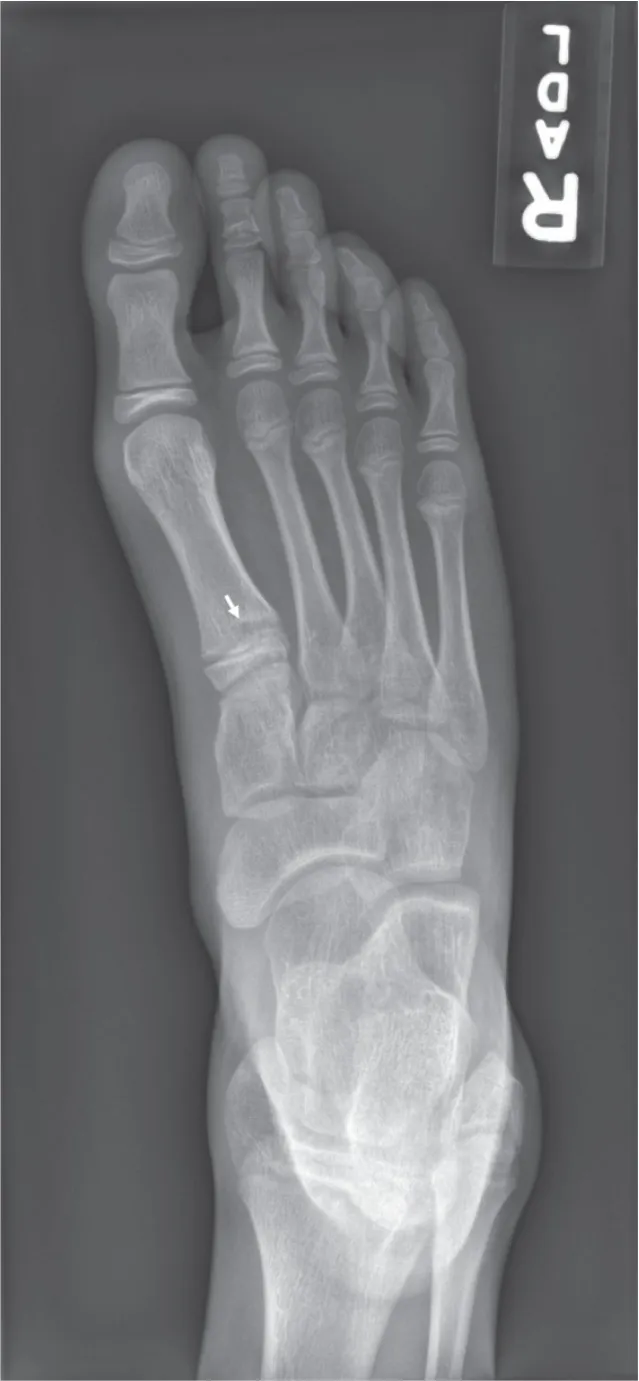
An 11-year-old female soccer player with lateral ankle and foot pain following a soccer injury. Frontal view of the foot shows subtle widening (arrow) of the physis of the great toe metatarsal. The remainder of the imaging examination is normal.
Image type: radiology (x_ray)